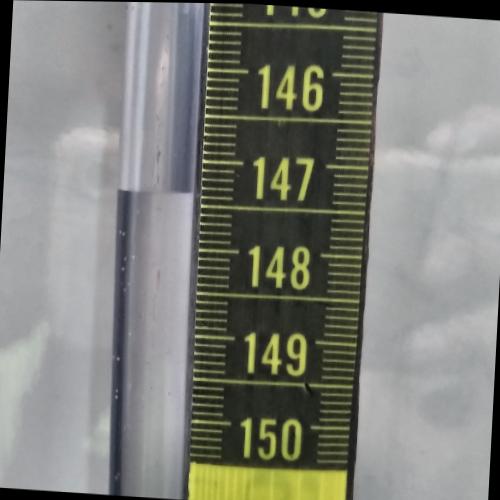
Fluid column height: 147.4 cm